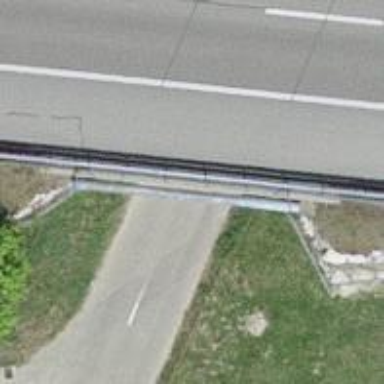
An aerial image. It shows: Tertiary road passing through tunnel.